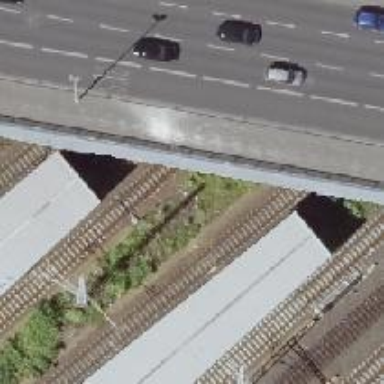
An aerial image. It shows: Subway station that serves as railway and public transport station.